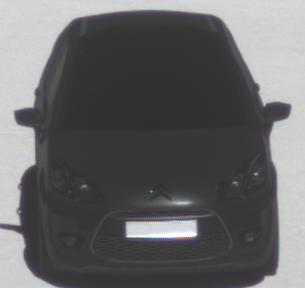
Make: Citroen
Model: C3 1.1
Detailed model: C3 (II)
Model produced from: 2010/01
Model produced until: 2012/03
Doors: 5
Color: black
Road condition: dry road
Daytime: midday
Contrast: high contrast